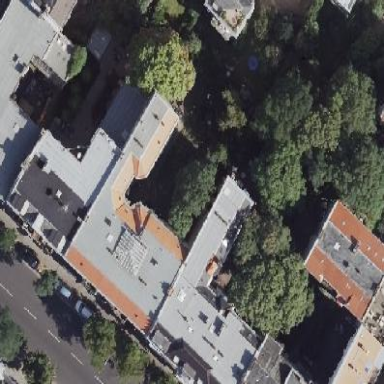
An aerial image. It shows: Apartments building with gambrel roof.